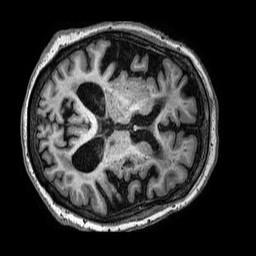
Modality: T1w
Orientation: axial
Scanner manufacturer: philips
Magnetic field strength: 3 T
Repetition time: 0.006776 s
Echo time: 0.003048 s